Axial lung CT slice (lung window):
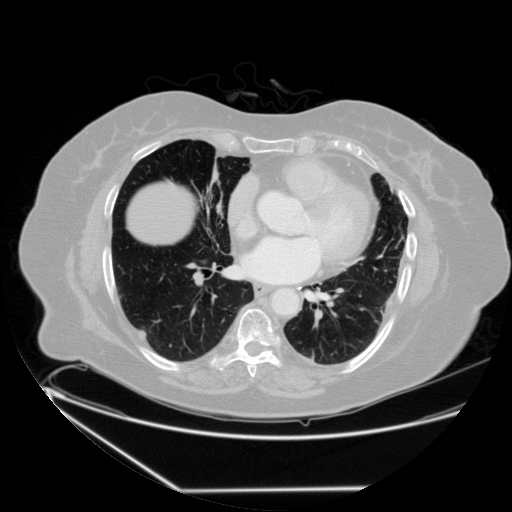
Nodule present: no